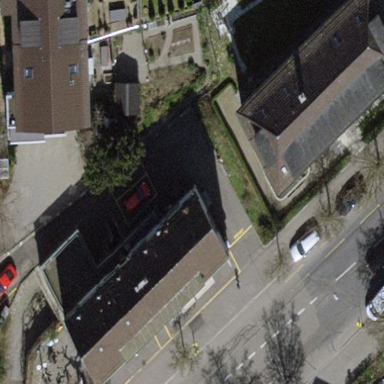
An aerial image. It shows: Hipped roof apartment building.